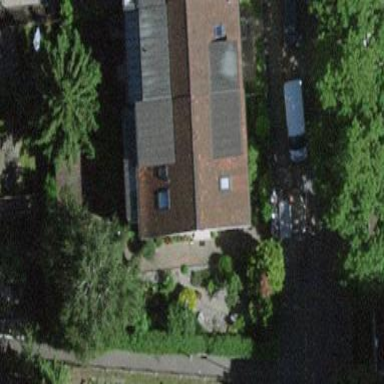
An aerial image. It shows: Terrace building.